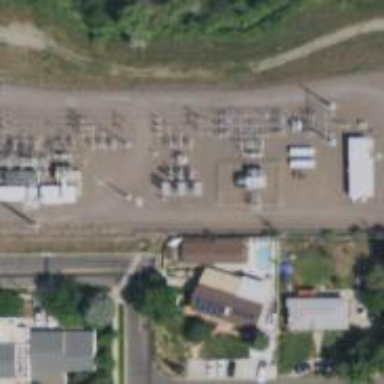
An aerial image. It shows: Switch for power supply.